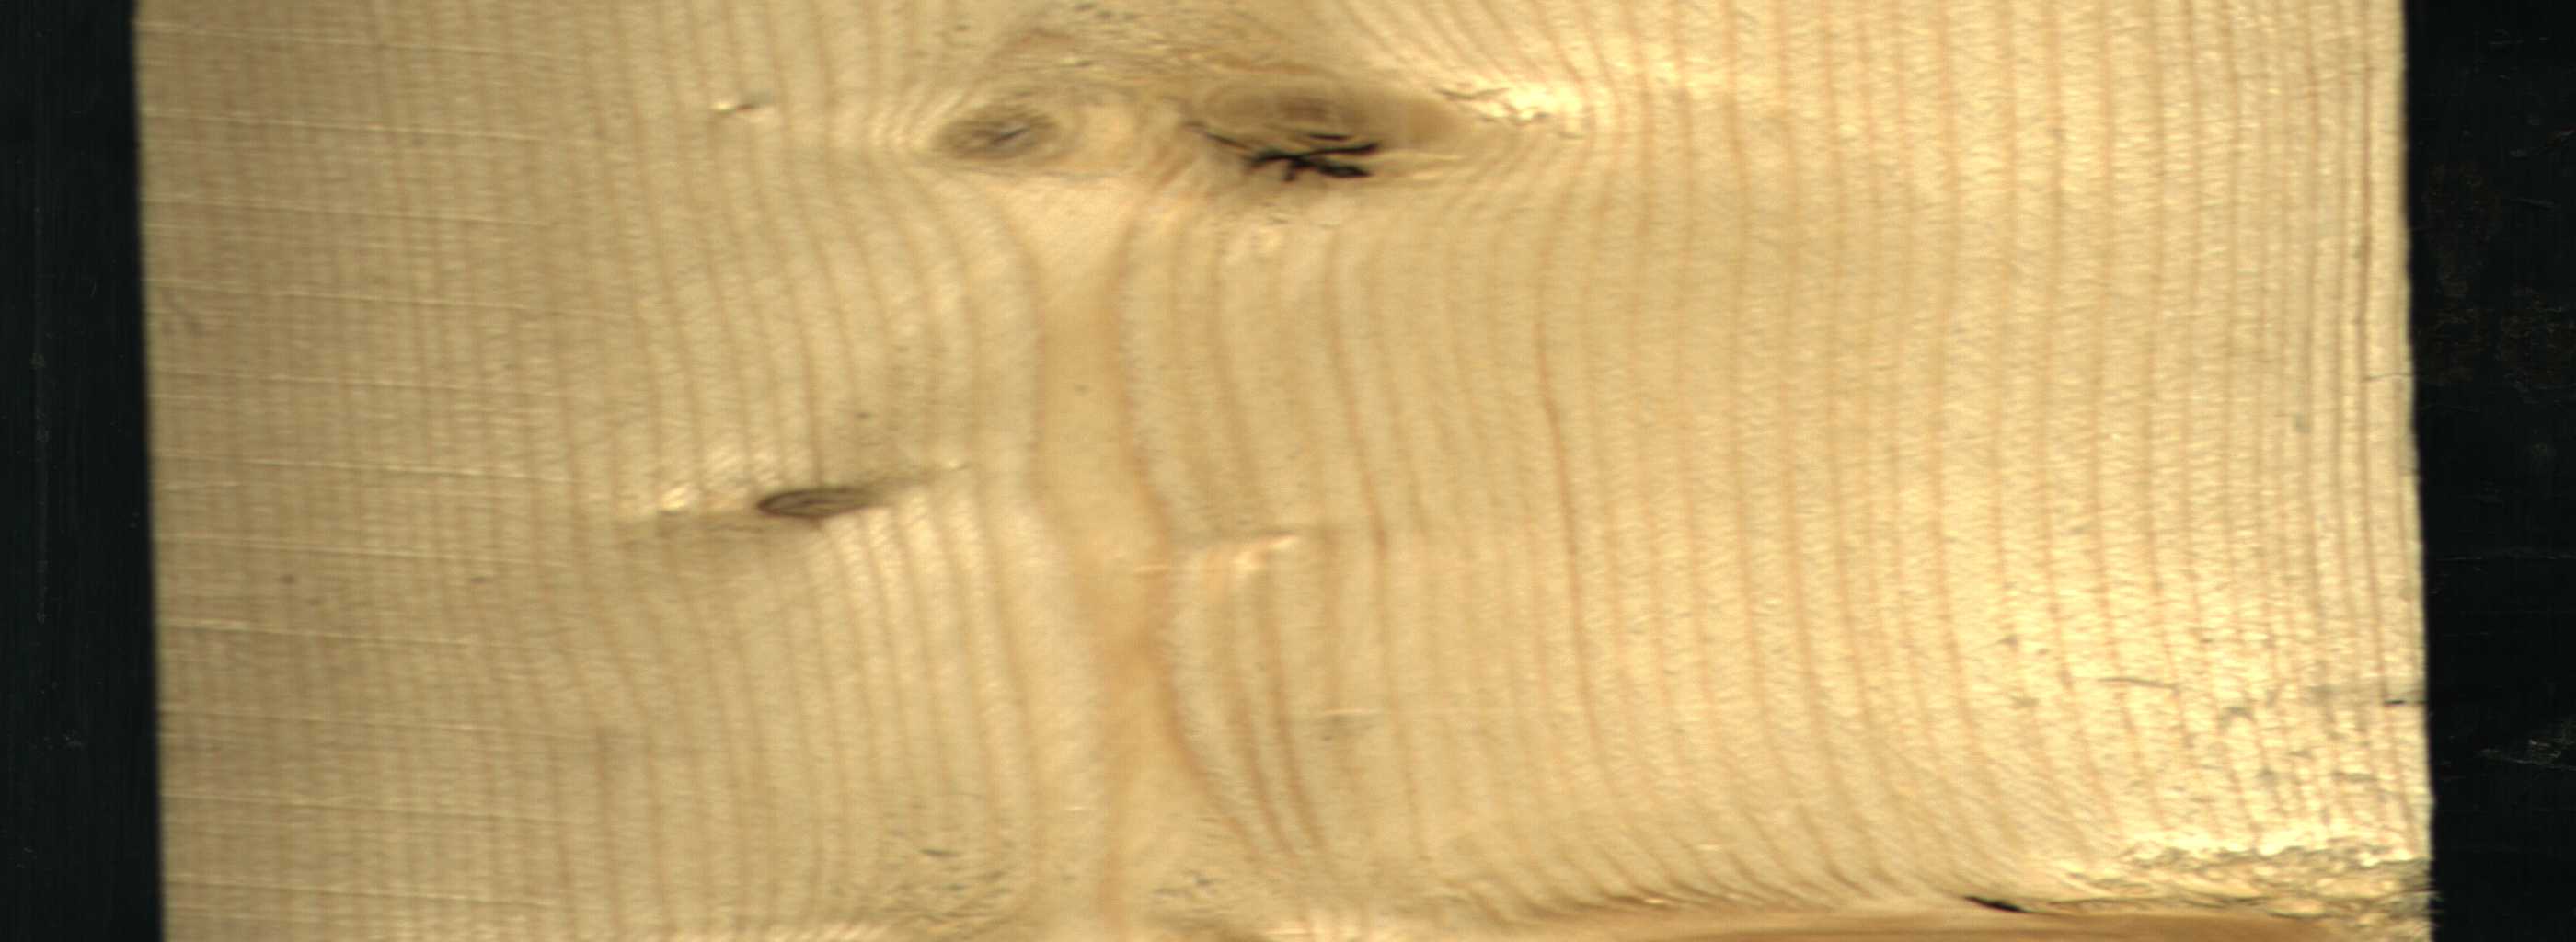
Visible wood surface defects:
Dead_Knot
Live_Knot
Live_Knot
Live_Knot
Live_Knot